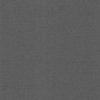
Label: dusty